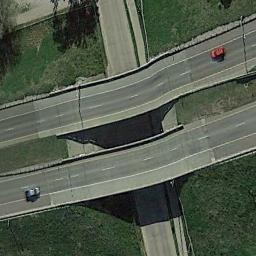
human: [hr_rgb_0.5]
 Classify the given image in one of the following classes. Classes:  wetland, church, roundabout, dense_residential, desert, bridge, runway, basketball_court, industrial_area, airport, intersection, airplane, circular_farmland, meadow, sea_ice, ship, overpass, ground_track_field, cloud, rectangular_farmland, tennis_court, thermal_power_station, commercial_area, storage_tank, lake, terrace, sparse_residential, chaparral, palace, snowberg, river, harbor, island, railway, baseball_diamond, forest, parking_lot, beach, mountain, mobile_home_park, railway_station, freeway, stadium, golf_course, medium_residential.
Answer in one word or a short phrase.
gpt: overpass